【题型】解答题　【知识点】平面几何　【难度】medium
已知：如图，在 $\triangle ABC$ 中，$\angle C = 90^\circ$，$\angle BAC$ 的平分线 $AD$ 交 $BC$ 于点 $D$，过点 $D$ 作 $DE \perp AD$ 交 $AB$ 于点 $E$，以 $AE$ 为直径作 $\odot O$.

\vspace{1em}

\noindent
(1) 求证：$BC$ 是 $\odot O$ 的切线；

\vspace{0.5em}

\noindent
(2) 若 $AC = 3, BC = 4$，求 $BE$ 的长.
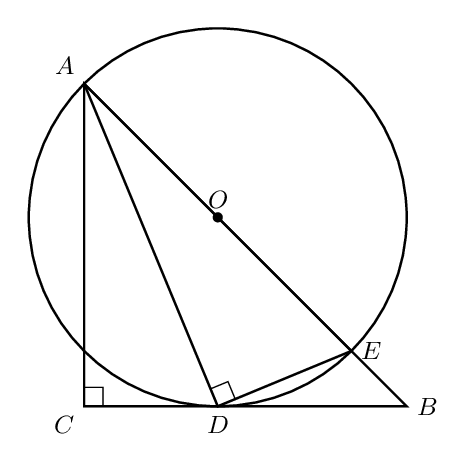
【解答】

\noindent
\textbf{【答案】}(1)证明见解析 \\
(2)$\dfrac{5}{4}$

\vspace{0.5em}

\noindent
\textbf{【分析】}

\vspace{0.5em}

\noindent
\textbf{【详解】}(1) 证明：连接 \(OD\)，

\begin{flushleft}
\noindent $\because DE \perp AD$，点 $O$ 为 $AE$ 的中点， \\[0.3em]
\noindent $\therefore DO = AO = EO = \frac{1}{2}AE$， \\[0.3em]
\noindent $\therefore$ 点 $D$ 在 $\odot O$ 上，且 $\angle DAO = \angle ADO$。 \\[0.3em]
\noindent 又 $\because AD$ 平分 $\angle CAB$， \\[0.3em]
\noindent $\therefore \angle CAD = \angle DAO$， \\[0.3em]
\noindent $\therefore \angle ADO = \angle CAD$， \\[0.3em]
\noindent $\therefore AC \parallel DO$。 \\[0.3em]
\noindent $\because \angle C = 90^\circ$， \\[0.3em]
\noindent $\therefore \angle ODB = 90^\circ$，即 $OD \perp BC$。 \\[0.3em]
\noindent 又 $\because OD$ 为半径， \\[0.3em]
\noindent $\therefore BC$ 是 $\odot O$ 的切线； \\[0.5em]

\noindent (2) 解：$\because$ 在 $\text{Rt}\triangle ACB$ 中，$AC = 3, BC = 4$， \\[0.3em]
\noindent $\therefore AB = \sqrt{AC^2 + BC^2} = 5$。 \\[0.3em]
\noindent 设 $OD = r$，则 $BO = 5 - r$。 \\[0.3em]
\noindent $\because OD \parallel AC$， \\[0.3em]
\noindent $\therefore \triangle BDO \backsim \triangle BCA$， \\[0.3em]
\noindent $\therefore \frac{OD}{AC} = \frac{OB}{BA}$，即 $\frac{r}{3} = \frac{5 - r}{5}$， \\[0.3em]
\noindent 解得：$r = \frac{15}{8}$， \\[0.3em]
\noindent $\therefore BE = AB - AE = 5 - \frac{15}{4} = \frac{5}{4}$。 \\[0.5em]

\noindent \textbf{【点睛】}此题考查了切线的判定，相似三角形的判定与性质，勾股定理，等腰三角形的性质等知识点，熟练掌握切线的判定方法是解本题的关键。
\end{flushleft}
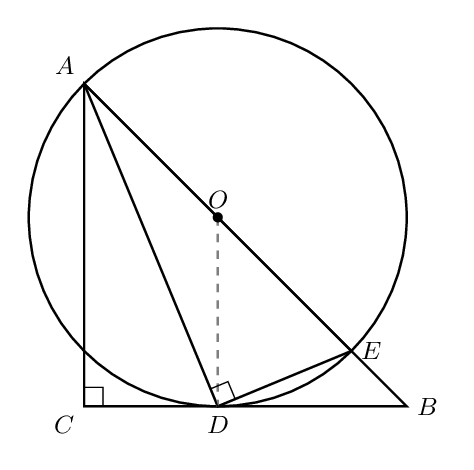